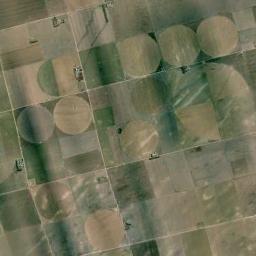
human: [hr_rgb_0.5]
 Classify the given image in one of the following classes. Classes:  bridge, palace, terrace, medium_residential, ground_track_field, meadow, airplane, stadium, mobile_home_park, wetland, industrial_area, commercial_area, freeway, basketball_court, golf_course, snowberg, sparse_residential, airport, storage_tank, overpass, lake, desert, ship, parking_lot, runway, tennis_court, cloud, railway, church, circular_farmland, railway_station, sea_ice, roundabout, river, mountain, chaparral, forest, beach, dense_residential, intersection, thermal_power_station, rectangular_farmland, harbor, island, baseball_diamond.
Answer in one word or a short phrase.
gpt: circular_farmland